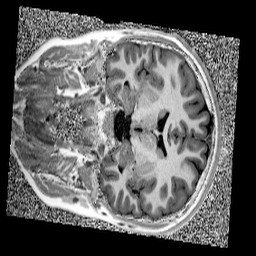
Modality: UNIT1
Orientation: coronal
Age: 10
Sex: male
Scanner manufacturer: siemens
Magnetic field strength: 3 T
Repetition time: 4 s
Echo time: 0.00303 s